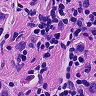
Metastatic tissue present: yes